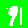
Digit: 9